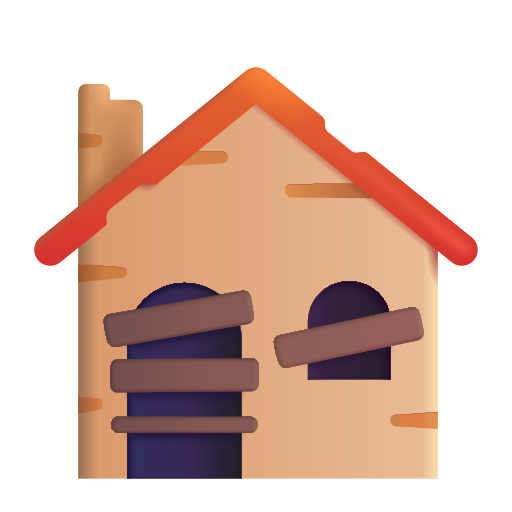
derelict house color